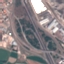
Label: Highway